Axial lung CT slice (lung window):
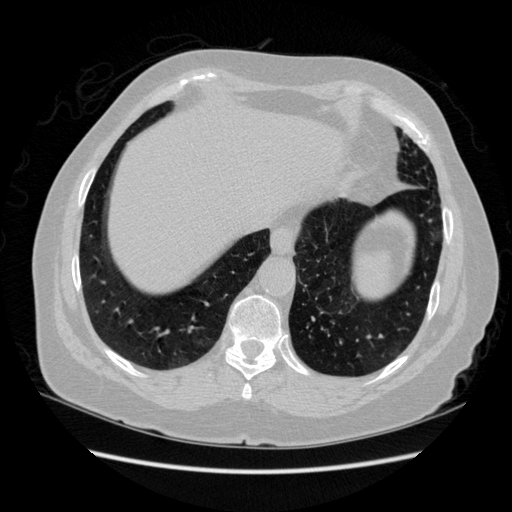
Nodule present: no